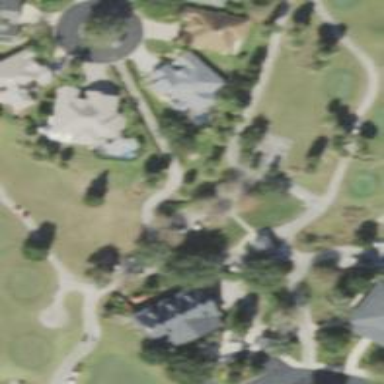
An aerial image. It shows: Golf cartpath that is also road path.